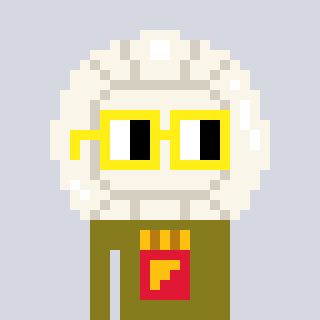
a pixel art character with square yellow glasses, a volleyball-shaped head and a gunk-colored body on a cool background